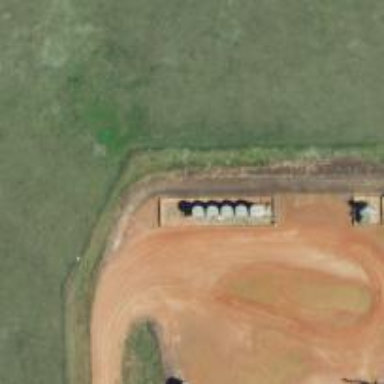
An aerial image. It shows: Storage tank that is man-made.